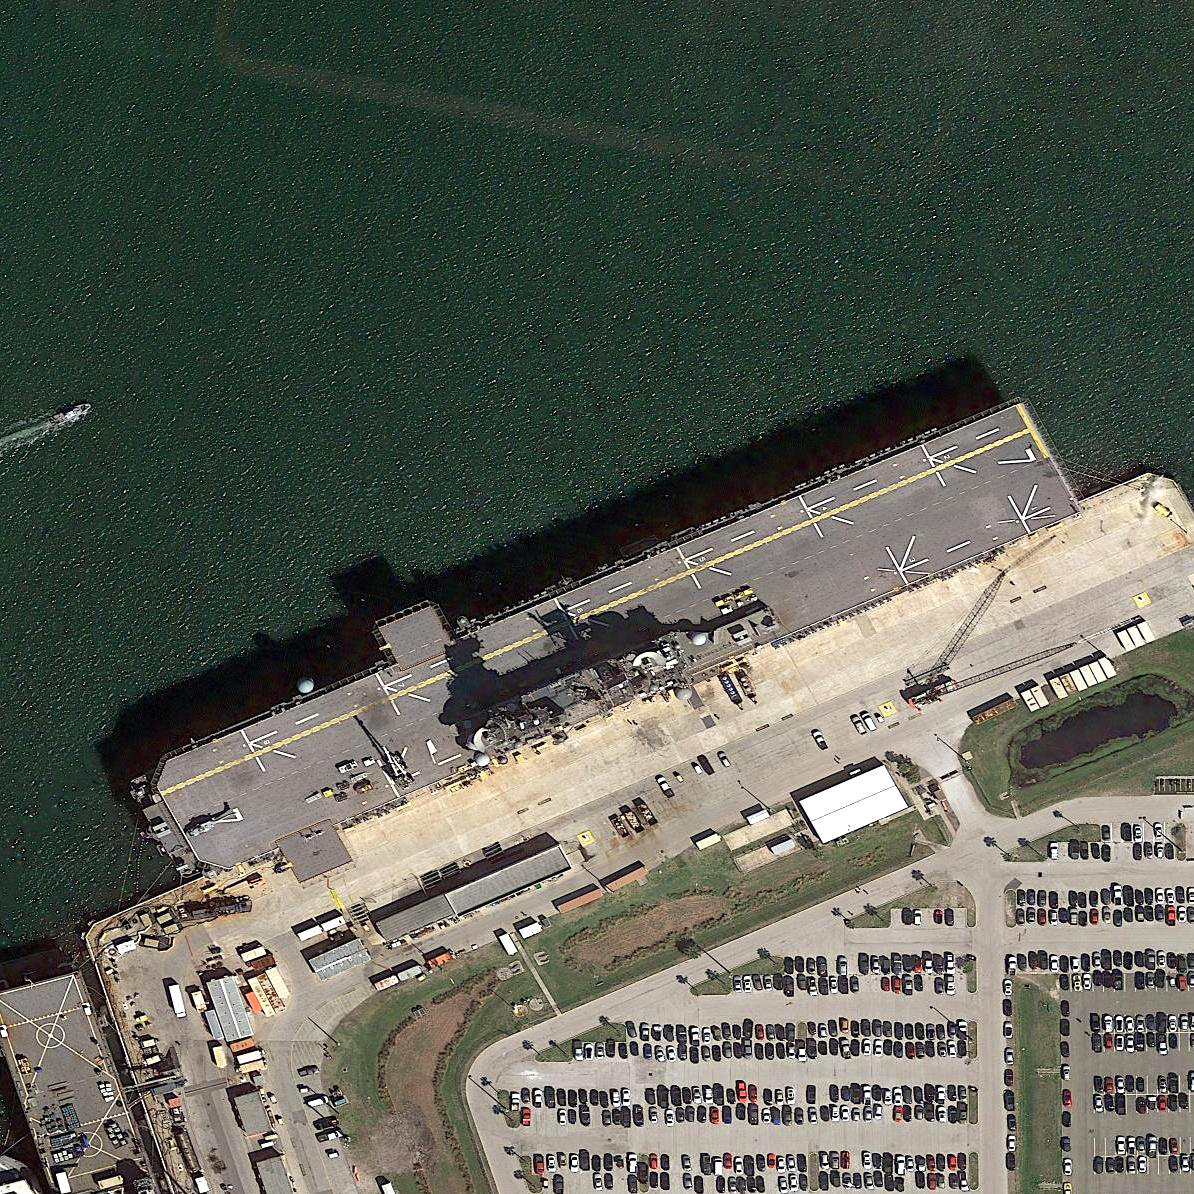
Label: assault